Field crop: maize
Growth stage: 1
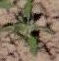
Species: atriplex